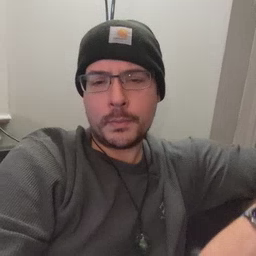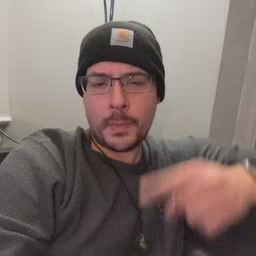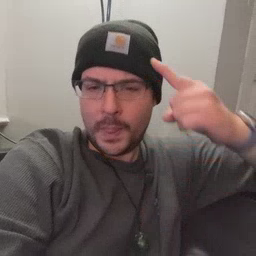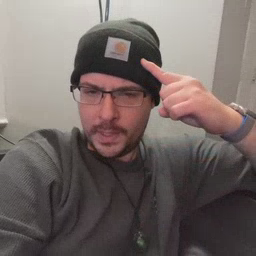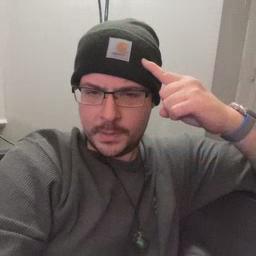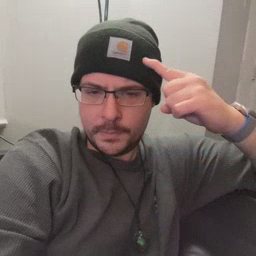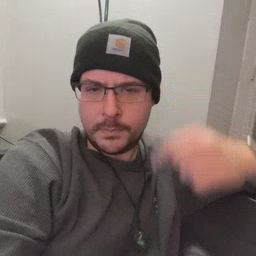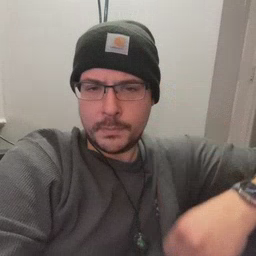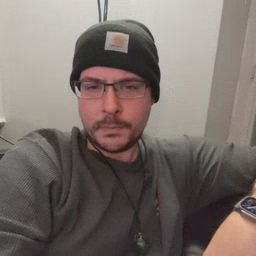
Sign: think